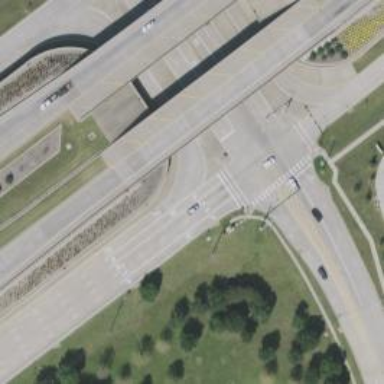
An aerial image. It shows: Secondary road with frontage road.